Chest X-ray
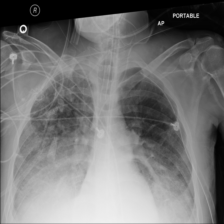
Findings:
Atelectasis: negative
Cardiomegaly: negative
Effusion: positive
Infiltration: positive
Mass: negative
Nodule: negative
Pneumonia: negative
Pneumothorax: negative
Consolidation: negative
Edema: negative
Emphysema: negative
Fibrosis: negative
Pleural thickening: negative
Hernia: negative